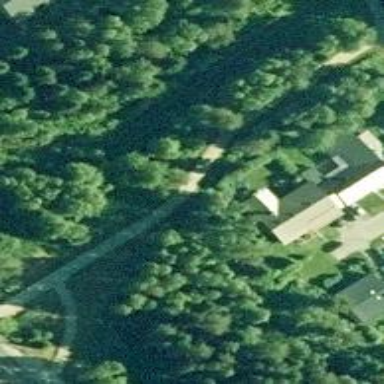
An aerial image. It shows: Asphalt cycleway.